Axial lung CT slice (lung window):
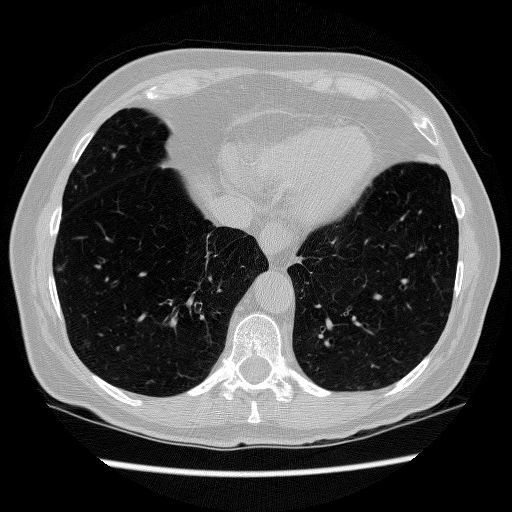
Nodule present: yes
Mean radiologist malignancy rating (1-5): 4